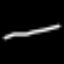
Label: line